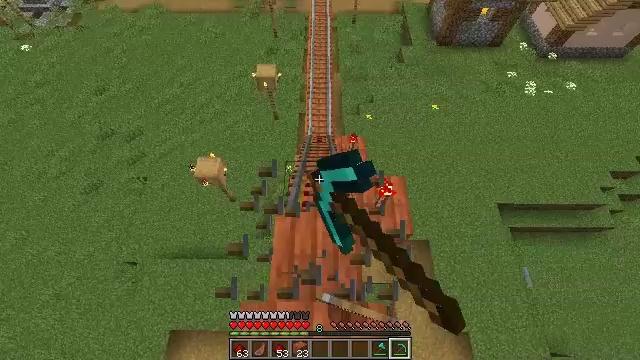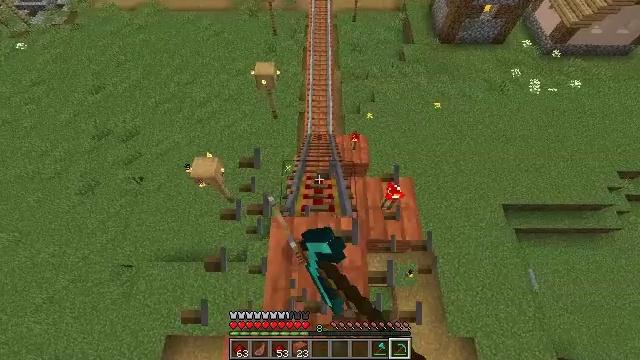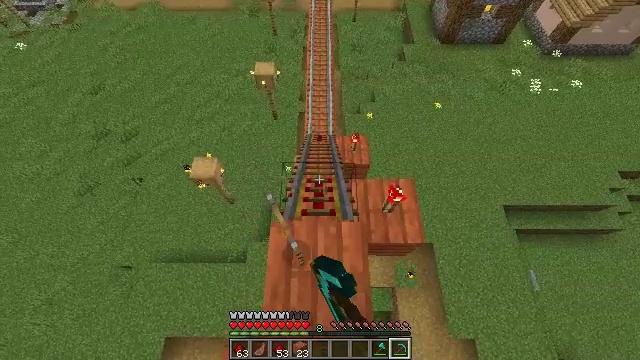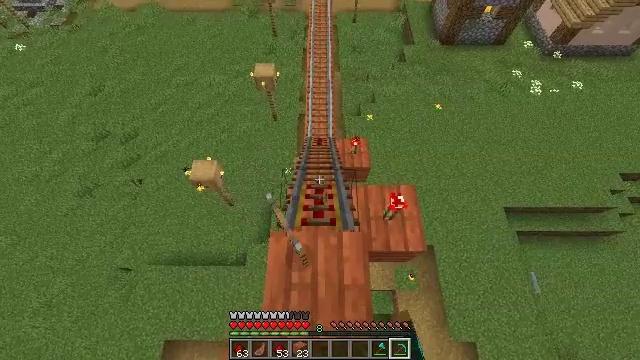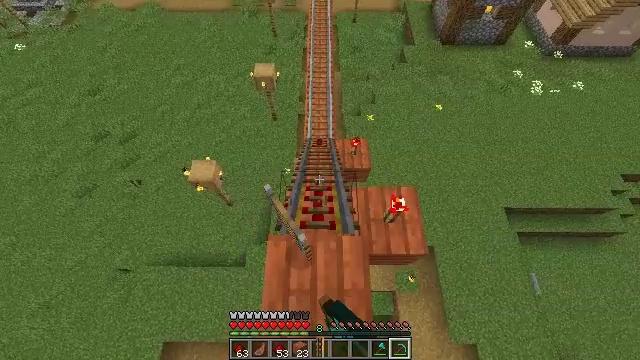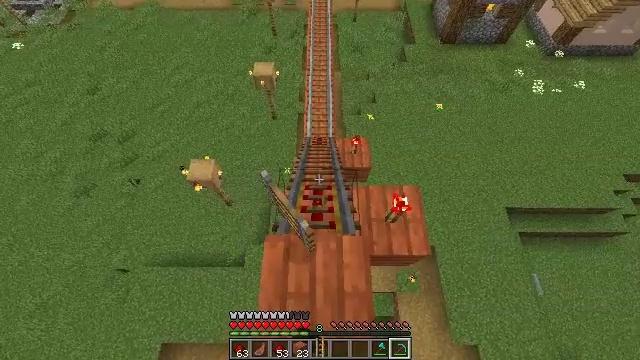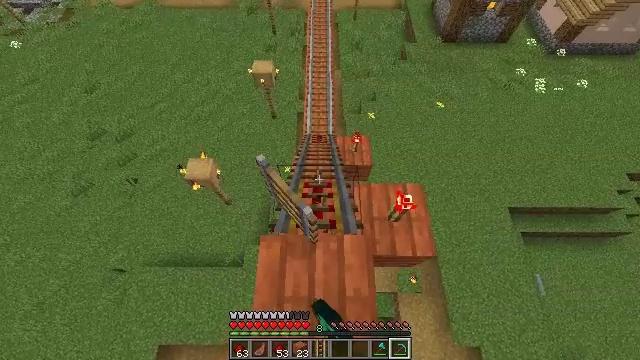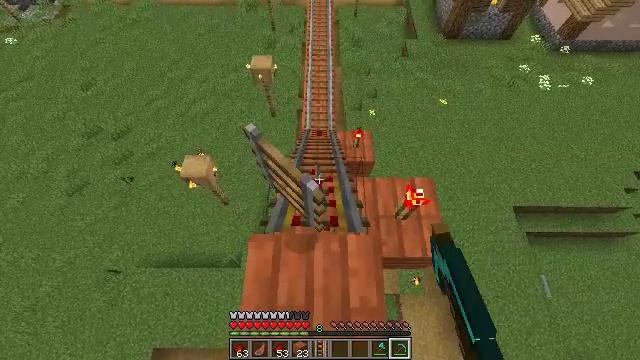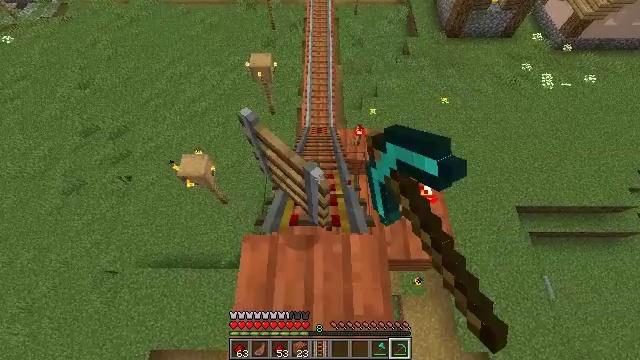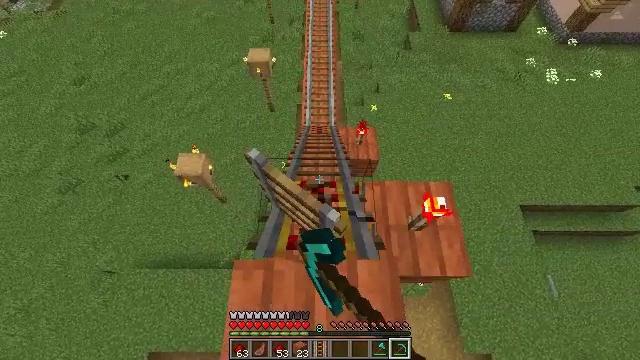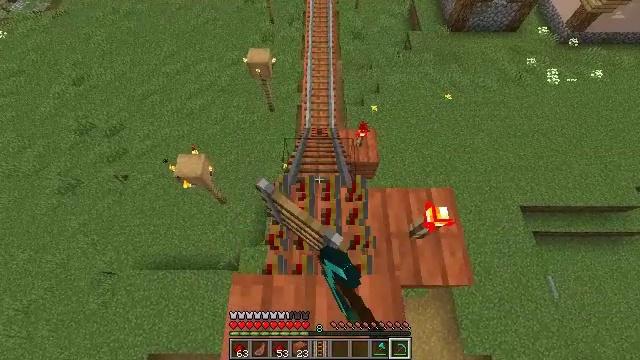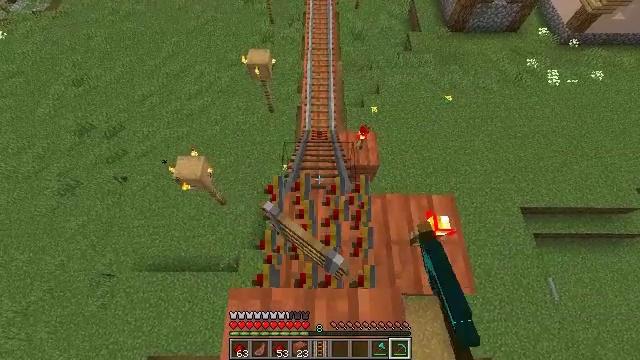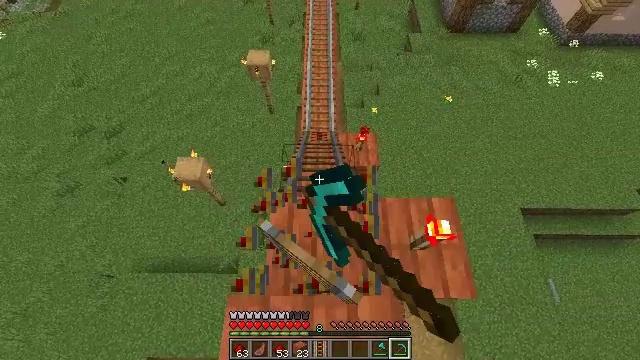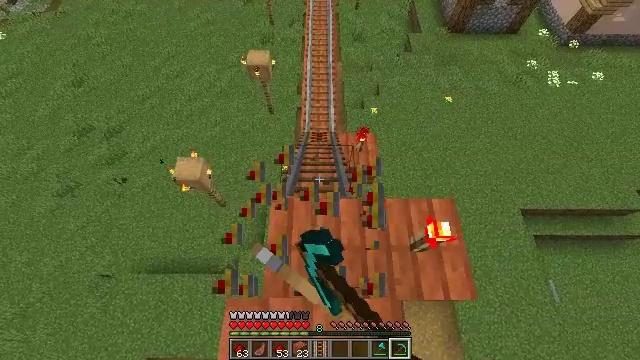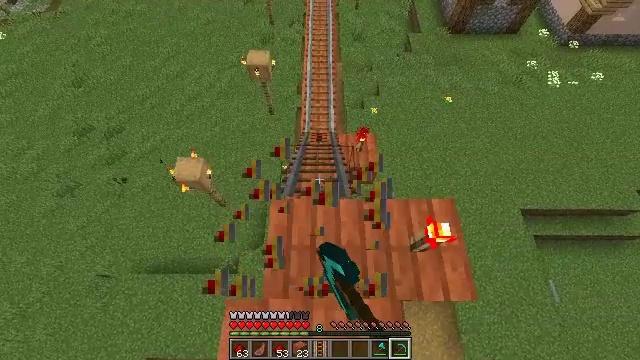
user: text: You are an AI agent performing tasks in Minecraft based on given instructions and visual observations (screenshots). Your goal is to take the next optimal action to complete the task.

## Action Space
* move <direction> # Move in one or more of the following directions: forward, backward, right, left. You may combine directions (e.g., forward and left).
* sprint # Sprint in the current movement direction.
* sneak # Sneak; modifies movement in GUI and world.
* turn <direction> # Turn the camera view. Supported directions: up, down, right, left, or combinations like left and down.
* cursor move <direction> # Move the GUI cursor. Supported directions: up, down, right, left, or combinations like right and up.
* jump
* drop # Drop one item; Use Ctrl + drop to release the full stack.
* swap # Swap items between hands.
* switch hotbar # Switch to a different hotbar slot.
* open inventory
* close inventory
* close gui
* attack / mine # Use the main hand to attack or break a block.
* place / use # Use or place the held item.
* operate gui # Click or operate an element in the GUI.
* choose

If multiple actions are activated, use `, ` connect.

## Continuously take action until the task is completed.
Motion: motion action
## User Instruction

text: Attack the powered rail to remove it.
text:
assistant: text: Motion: attack / mine
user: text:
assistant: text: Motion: attack / mine
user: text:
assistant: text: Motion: attack / mine
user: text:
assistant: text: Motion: attack / mine
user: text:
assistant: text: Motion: move forward, attack / mine
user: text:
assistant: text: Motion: move forward, attack / mine
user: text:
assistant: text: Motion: move forward, attack / mine
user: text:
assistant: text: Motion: move forward, attack / mine
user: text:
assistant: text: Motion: move forward, attack / mine
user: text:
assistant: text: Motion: attack / mine
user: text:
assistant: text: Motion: attack / mine
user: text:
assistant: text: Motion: attack / mine
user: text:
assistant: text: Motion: attack / mine
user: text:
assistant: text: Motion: attack / mine
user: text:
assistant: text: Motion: attack / mine